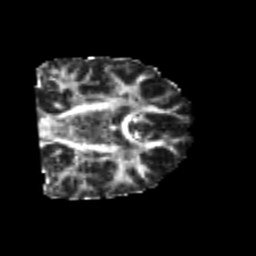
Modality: FA
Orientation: coronal
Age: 26
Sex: female
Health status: healthy
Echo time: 0.074 s